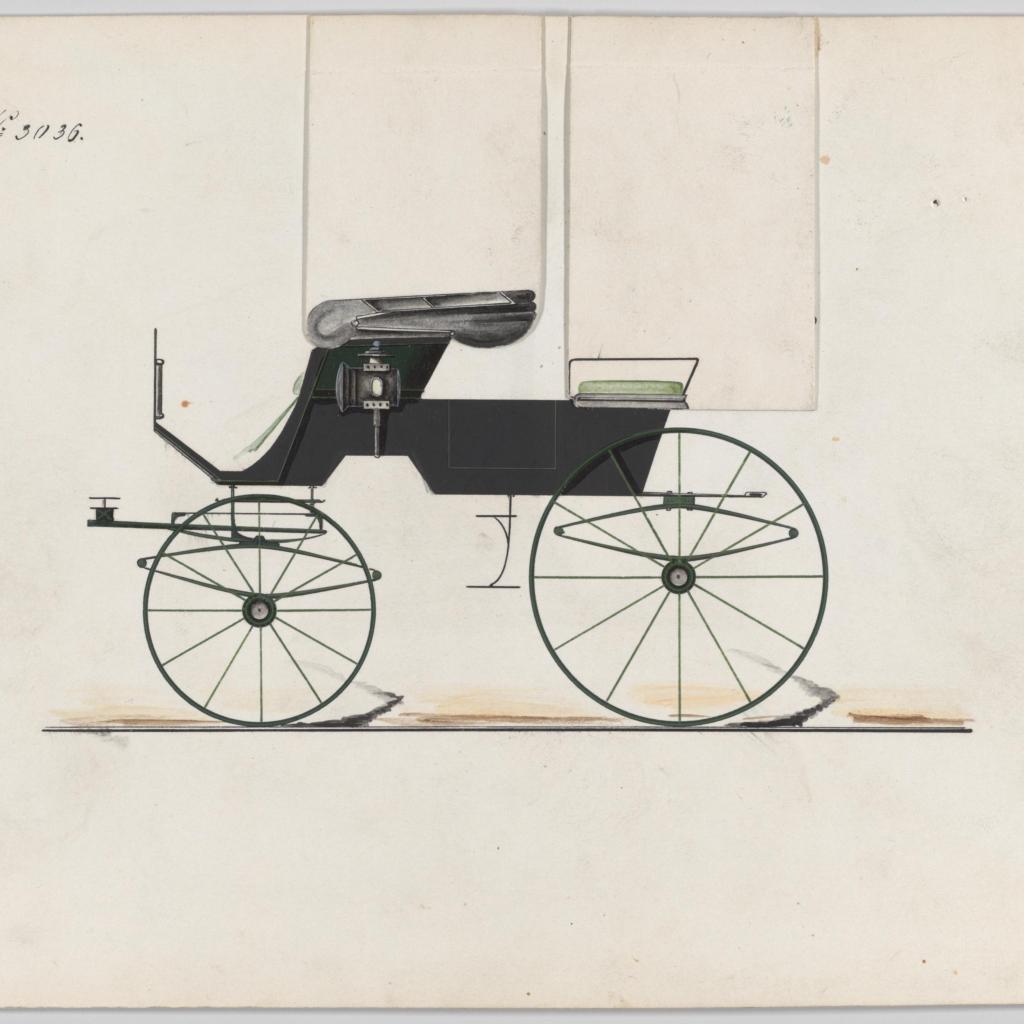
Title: Design for 2 seat Phaeton, no. 3036
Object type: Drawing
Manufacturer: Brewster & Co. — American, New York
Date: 1874
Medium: Pen and black ink, watercolor and gouache with gum arabic
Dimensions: sheet: 6 3/4 x 9 5/8 in. (17.1 x 24.5 cm)
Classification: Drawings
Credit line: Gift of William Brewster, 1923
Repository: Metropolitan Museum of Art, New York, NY